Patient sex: F
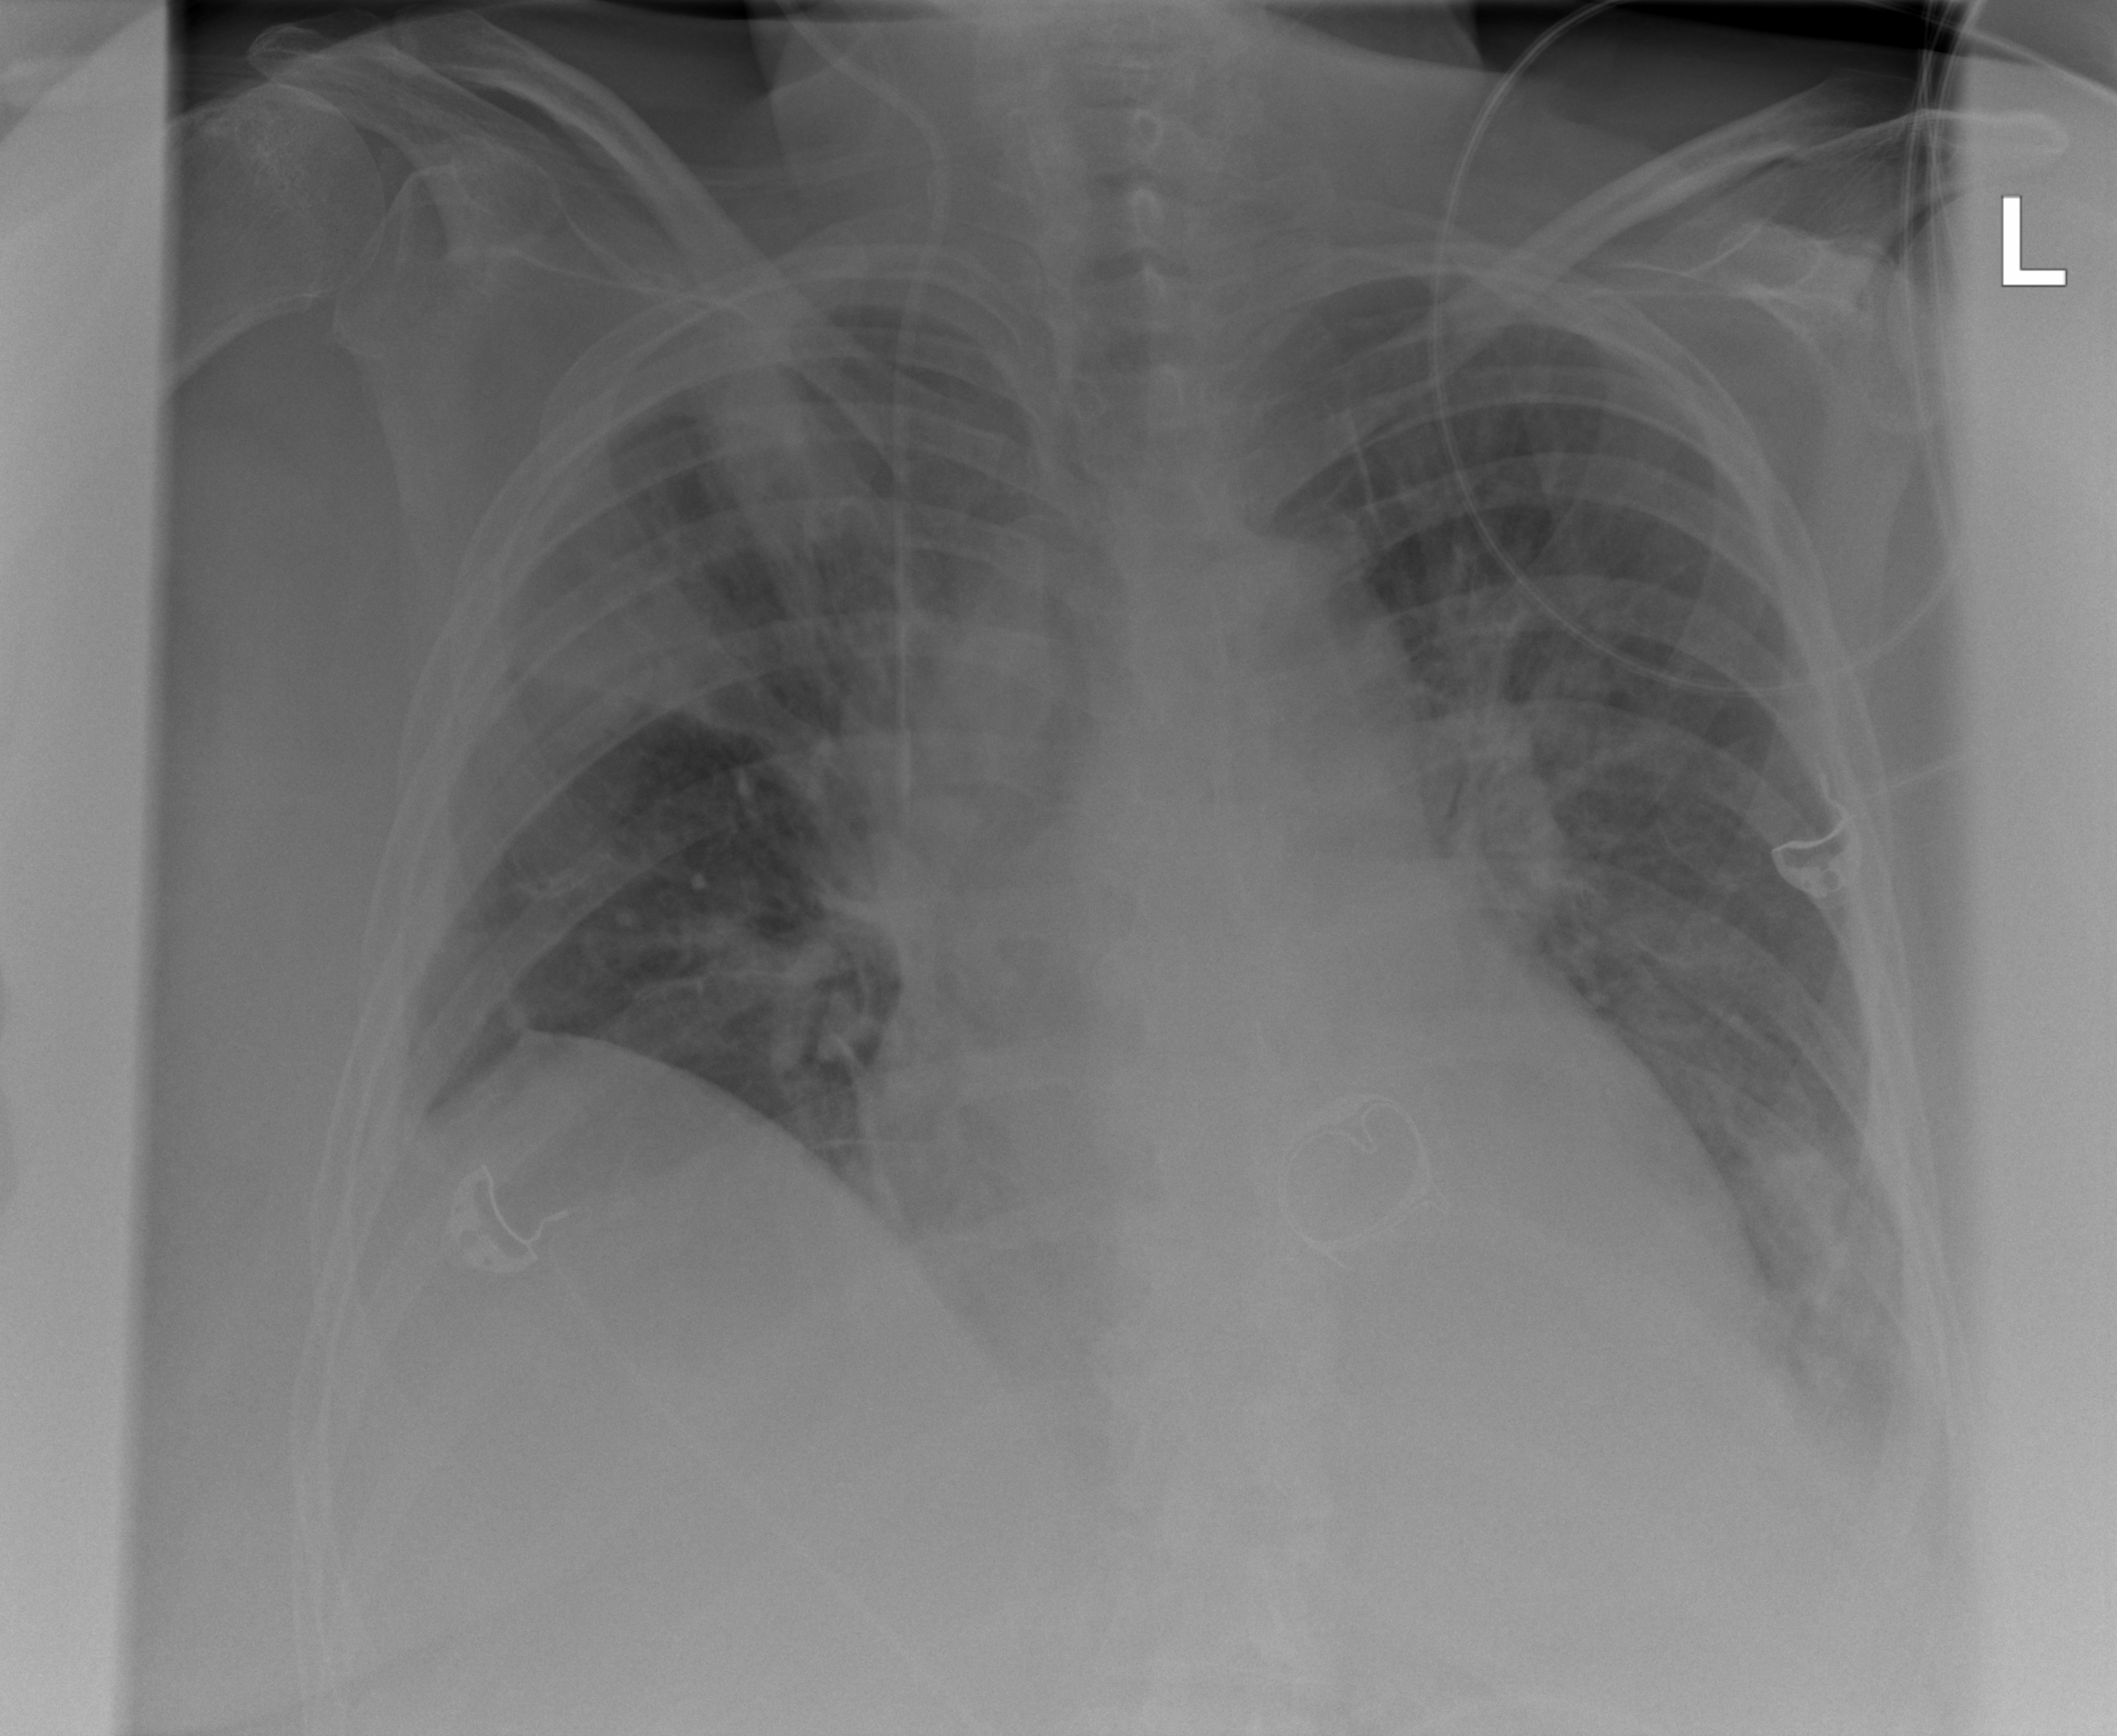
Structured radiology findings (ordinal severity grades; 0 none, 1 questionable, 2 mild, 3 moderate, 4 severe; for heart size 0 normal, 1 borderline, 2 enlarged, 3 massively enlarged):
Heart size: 2
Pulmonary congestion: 0
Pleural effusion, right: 2
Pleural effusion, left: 3
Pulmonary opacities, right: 2
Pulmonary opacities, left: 2
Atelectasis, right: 2
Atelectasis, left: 2